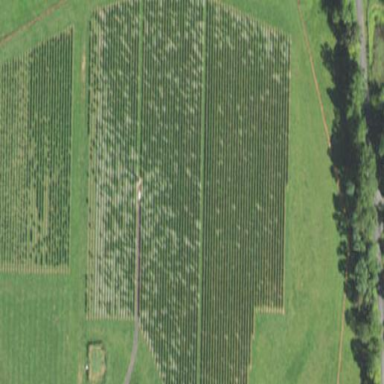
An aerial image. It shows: Vineyard where grapes are grown.